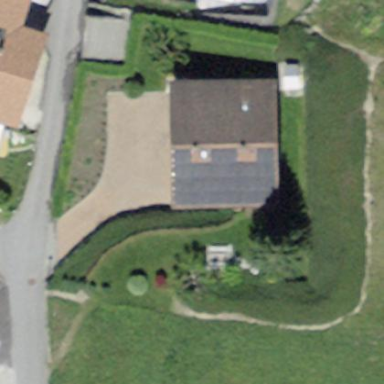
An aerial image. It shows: Simple house.